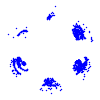
Particle: pion